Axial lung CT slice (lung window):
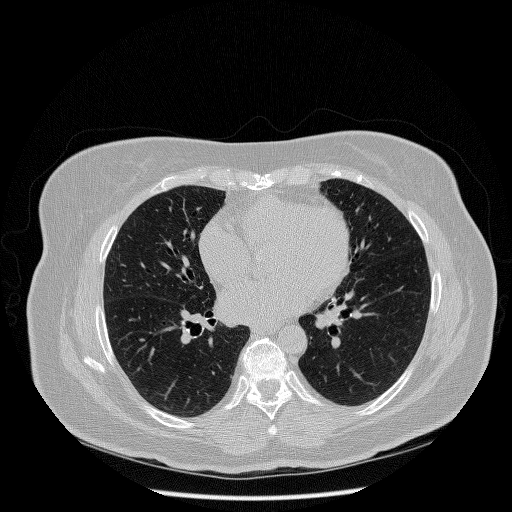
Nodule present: no